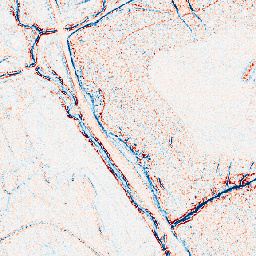
Category: edge_preserving
Decomposition family: bilateral
Decomposition parameters: d: 5
sigma_color: 25
sigma_space: 50
Upsampling method: area
Upsampling parameters: scale: 4
Upsampling scale: 4